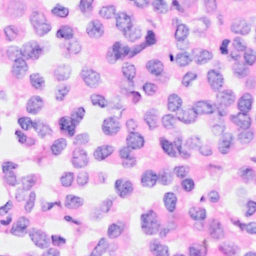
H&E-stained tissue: Breast